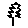
Label: tree